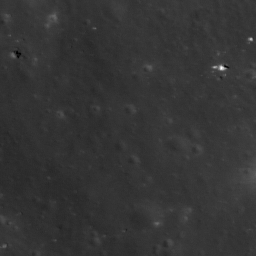
Host type: background_regolith
Lunar coordinates: latitude nan, longitude nan